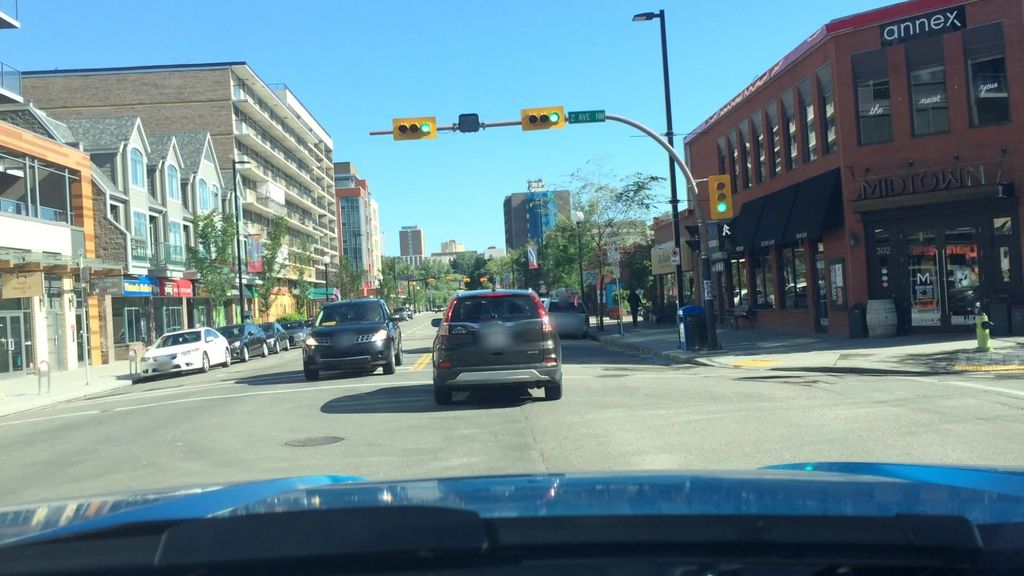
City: calgary